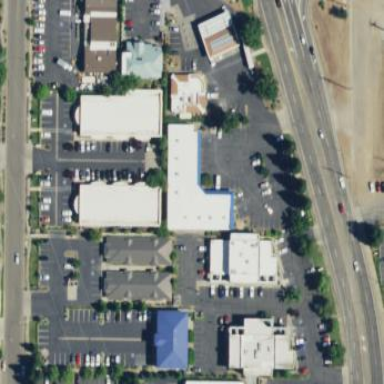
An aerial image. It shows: Retail area.